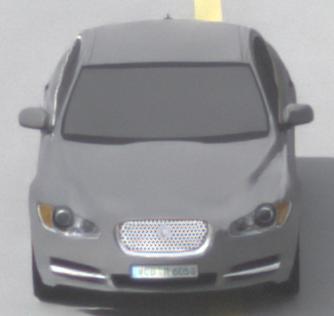
Make: Jaguar
Model: XF 3.0 V6
Detailed model: XF (X250) Limousine
Model produced from: 2010/02
Model produced until: 2010/10
Doors: 4
Color: gray
Road condition: dry road
Daytime: morning or afternoon
Contrast: low contrast